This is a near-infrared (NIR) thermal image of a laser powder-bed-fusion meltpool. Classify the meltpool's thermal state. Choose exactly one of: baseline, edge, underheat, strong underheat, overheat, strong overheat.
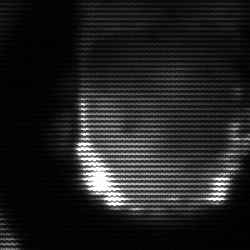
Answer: baseline